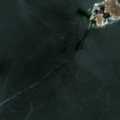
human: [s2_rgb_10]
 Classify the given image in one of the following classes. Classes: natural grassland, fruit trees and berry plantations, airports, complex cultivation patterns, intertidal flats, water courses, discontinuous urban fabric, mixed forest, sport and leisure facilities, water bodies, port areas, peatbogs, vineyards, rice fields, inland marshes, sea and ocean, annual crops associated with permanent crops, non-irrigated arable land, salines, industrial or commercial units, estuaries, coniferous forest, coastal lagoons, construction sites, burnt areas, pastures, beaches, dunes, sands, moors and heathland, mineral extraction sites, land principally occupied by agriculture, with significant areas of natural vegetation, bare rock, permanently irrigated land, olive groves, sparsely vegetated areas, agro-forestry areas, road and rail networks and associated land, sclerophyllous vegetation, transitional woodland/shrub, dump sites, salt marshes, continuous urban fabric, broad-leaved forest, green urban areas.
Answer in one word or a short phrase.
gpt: sea and ocean